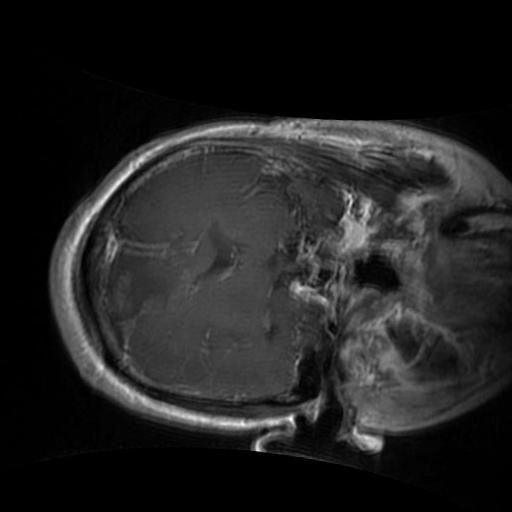
Label: brain_glioma